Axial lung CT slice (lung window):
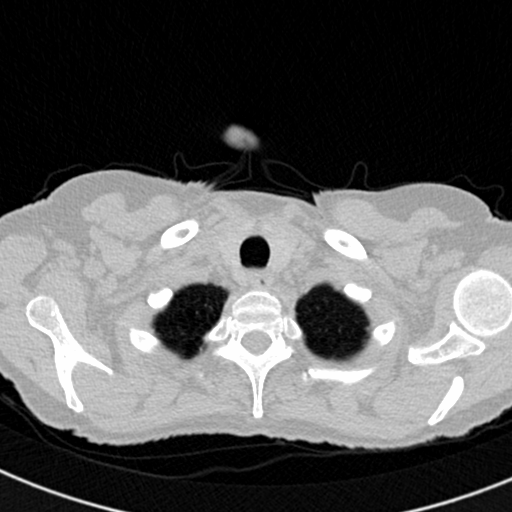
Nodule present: no